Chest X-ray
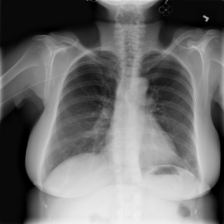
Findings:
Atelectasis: positive
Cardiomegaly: negative
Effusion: negative
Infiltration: negative
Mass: negative
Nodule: negative
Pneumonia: negative
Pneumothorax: negative
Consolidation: negative
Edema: negative
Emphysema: negative
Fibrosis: negative
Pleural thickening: negative
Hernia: negative